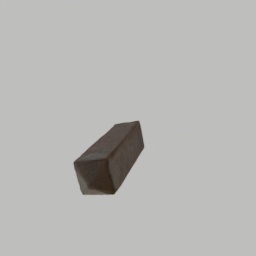
Label: architecture